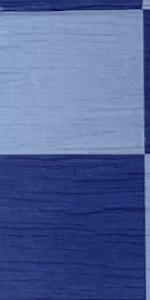
Label: Empty